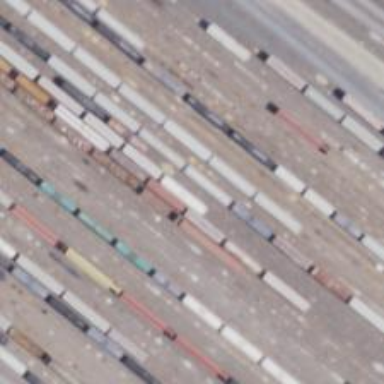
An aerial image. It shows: View of railway yard.